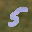
Label: 5